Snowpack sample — Buffalo Mountain, Silverthorne, Colorado, USA (2/22/26, 2:02 PM MST)
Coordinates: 39.622, -106.113
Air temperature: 33 °F
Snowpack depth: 63 cm
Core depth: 20 cm
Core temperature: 24.8 °F
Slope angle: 11°, slope face: 116°
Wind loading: low
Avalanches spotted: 0
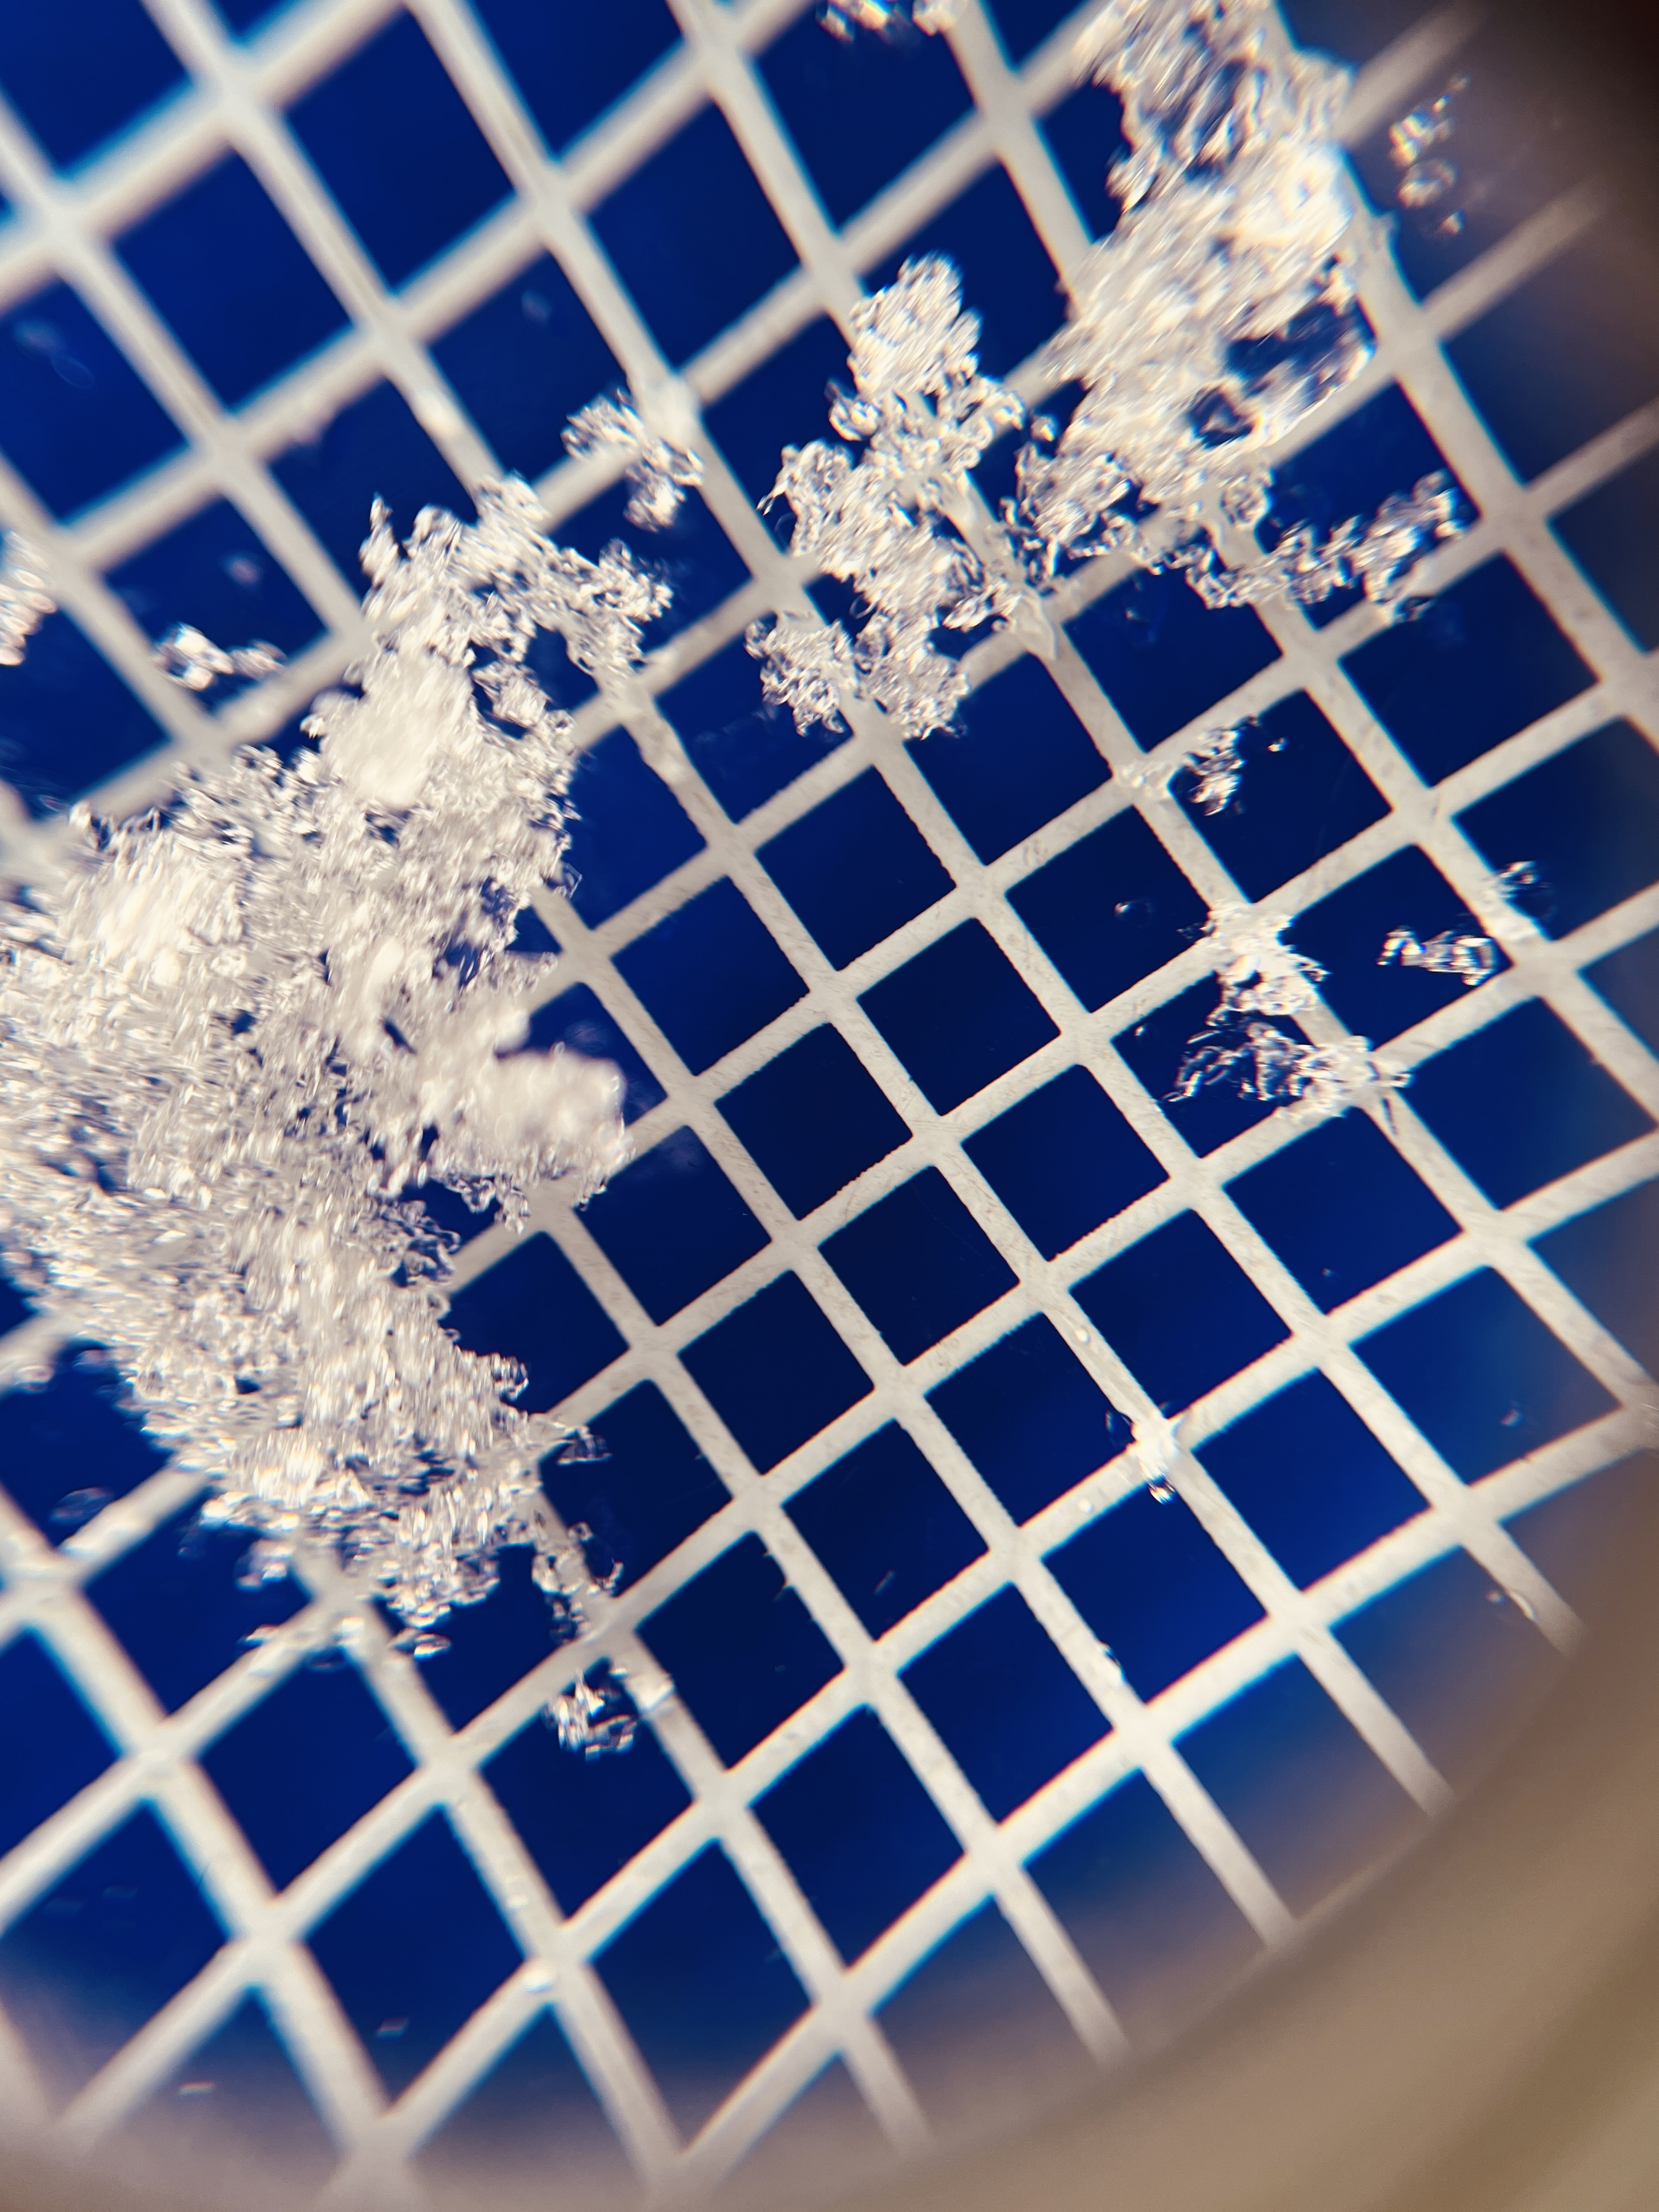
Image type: magnified_profile
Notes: In a firebreak similar to site 1, minimal wind loading with no spotted avalanches (not many faces in view though)